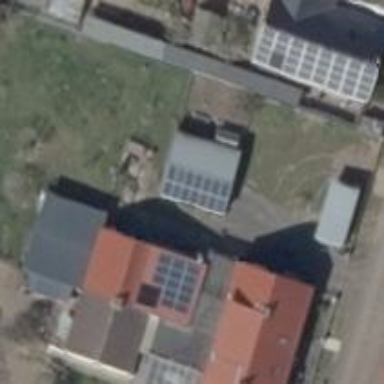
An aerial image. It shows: Solar photovoltaic panel generating electricity through small installation.